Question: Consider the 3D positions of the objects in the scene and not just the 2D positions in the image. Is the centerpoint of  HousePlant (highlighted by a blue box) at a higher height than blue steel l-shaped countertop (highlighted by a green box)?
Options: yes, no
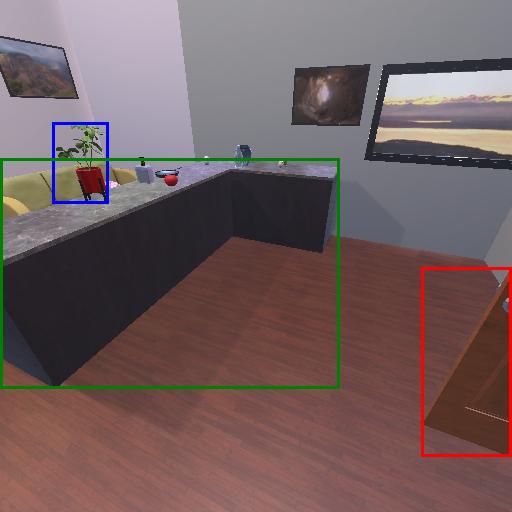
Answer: yes